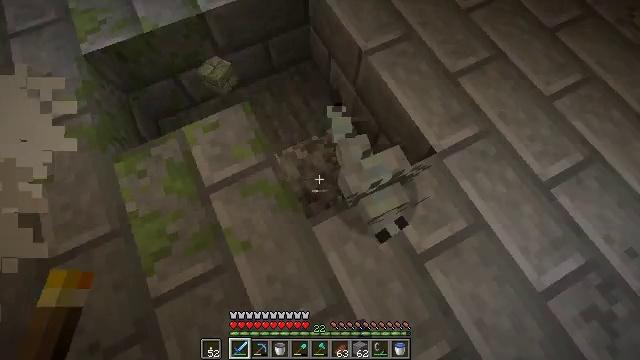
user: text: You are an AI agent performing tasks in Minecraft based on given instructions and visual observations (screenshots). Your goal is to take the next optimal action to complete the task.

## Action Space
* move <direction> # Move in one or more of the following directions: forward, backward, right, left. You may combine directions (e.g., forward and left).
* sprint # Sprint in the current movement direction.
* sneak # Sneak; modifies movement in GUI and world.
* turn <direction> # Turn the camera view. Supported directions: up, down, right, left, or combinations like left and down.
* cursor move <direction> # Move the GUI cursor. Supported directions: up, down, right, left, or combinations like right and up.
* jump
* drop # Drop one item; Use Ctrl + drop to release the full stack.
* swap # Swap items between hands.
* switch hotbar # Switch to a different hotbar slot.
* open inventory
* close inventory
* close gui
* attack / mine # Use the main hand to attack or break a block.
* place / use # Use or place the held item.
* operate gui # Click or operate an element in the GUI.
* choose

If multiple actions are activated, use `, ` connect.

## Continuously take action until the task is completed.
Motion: motion action
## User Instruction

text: Hunt the silverfish.
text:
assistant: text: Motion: attack / mine